Interaction volume radius: 10 \u00c5
Interaction volume height: 40 \u00c5
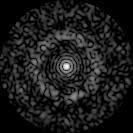
Disorder parameter: 0.828